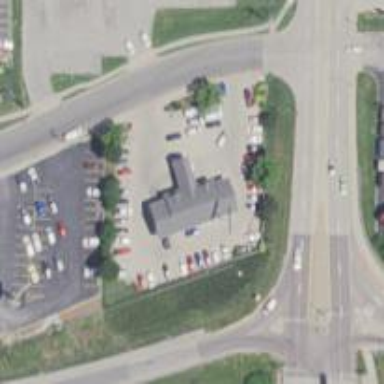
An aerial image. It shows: Car rental facility.